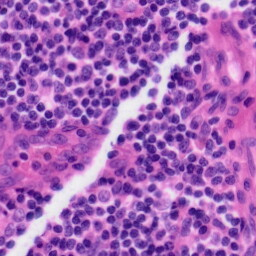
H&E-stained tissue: Tonsil